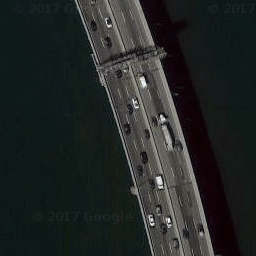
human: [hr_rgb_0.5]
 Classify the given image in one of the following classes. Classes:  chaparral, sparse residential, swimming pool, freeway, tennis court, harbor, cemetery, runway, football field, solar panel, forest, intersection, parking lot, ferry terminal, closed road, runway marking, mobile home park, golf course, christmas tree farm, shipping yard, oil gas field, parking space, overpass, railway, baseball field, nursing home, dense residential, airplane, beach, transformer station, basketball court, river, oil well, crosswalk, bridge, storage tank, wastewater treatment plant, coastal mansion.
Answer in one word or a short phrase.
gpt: bridge